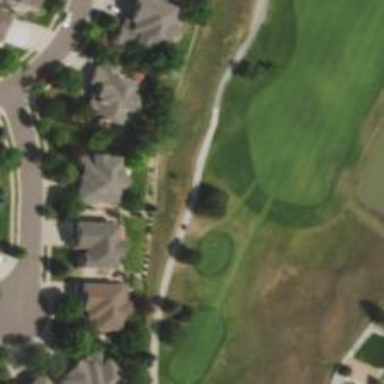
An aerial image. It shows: Path for golf carts.